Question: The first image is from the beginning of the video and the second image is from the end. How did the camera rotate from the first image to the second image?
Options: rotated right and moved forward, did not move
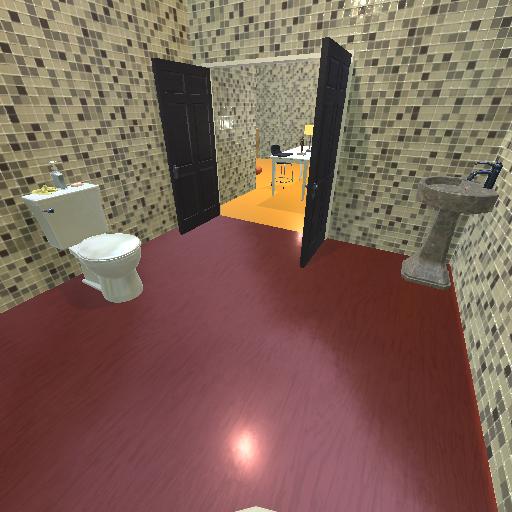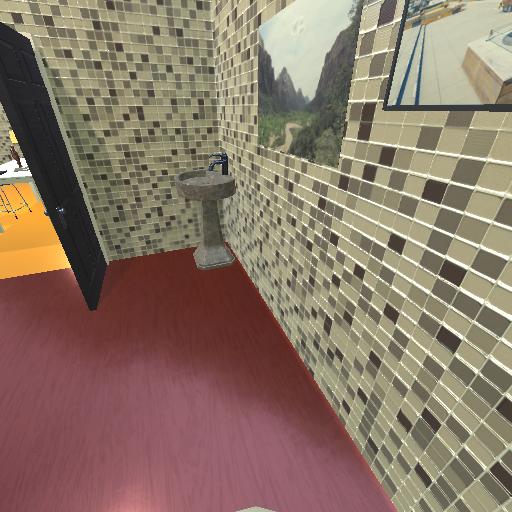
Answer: rotated right and moved forward